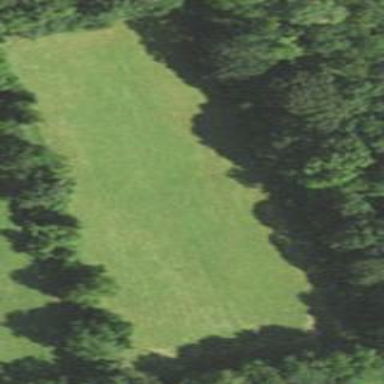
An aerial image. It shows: Agricultural meadow.